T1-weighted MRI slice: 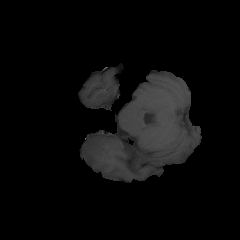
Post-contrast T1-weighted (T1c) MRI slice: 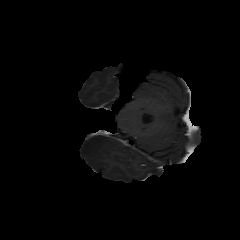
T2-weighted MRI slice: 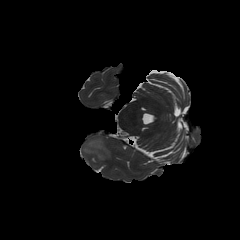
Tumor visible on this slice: yes